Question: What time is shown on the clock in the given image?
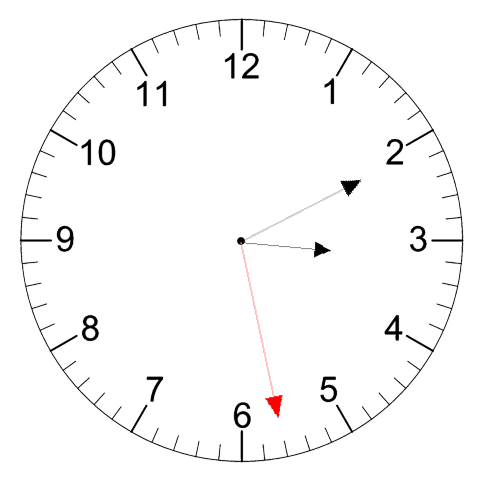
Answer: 03:10:28